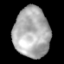
Tissue: lung
Cell type: Epithelial cells
Senescence score: 0.229
Nuclear area (px): 1764
Mean DAPI intensity: 172.477